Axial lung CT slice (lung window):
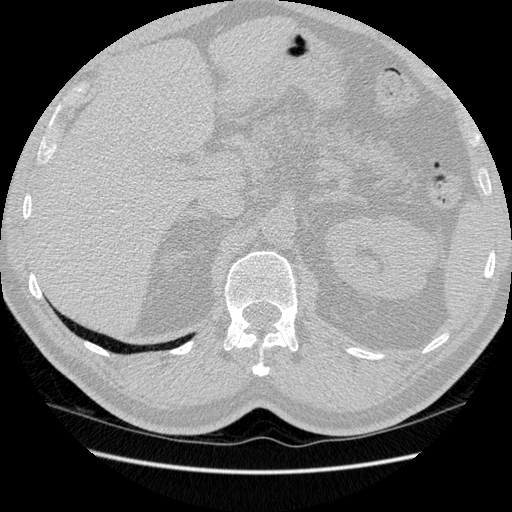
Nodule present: no